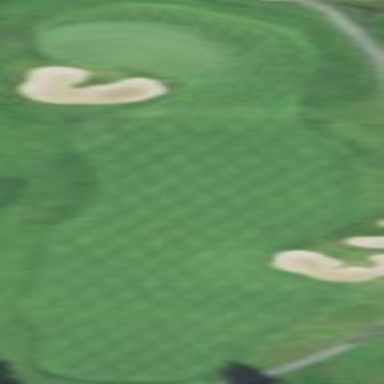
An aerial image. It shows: Golf fairway in the image.